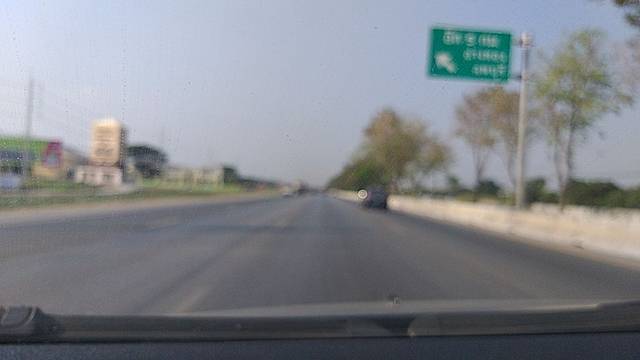
Region: Thailand
Coordinates: 14.532, 100.505